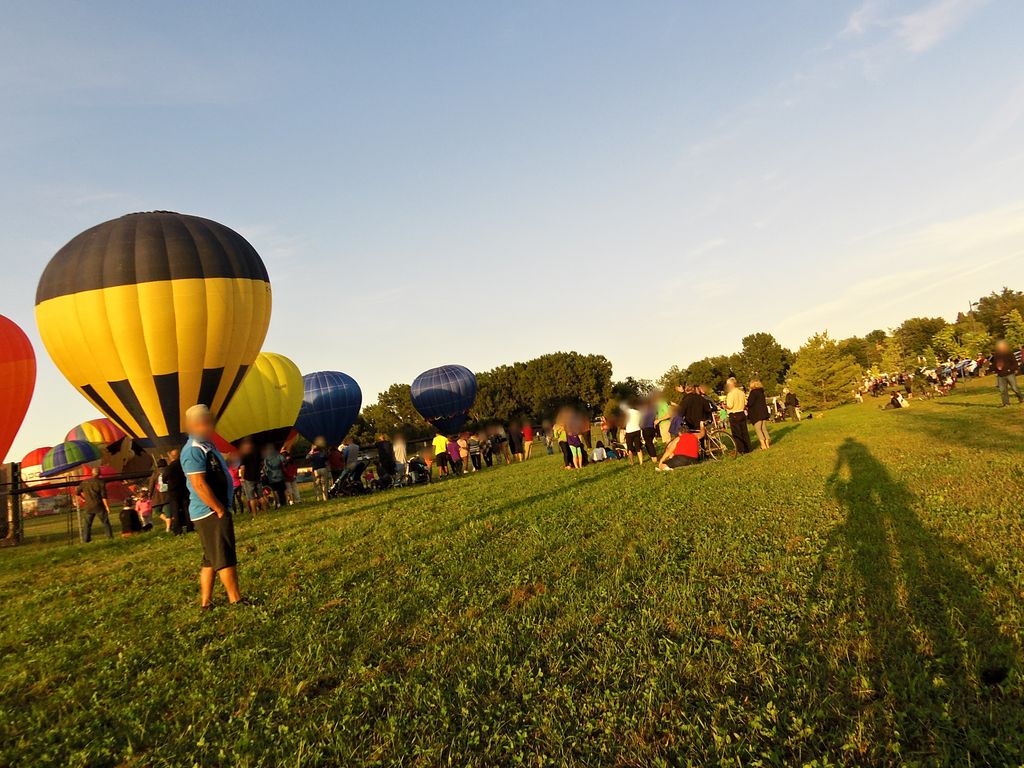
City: ottawa-gatineau